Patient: sex F, age 80
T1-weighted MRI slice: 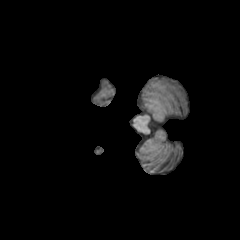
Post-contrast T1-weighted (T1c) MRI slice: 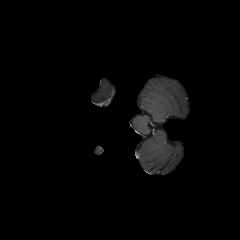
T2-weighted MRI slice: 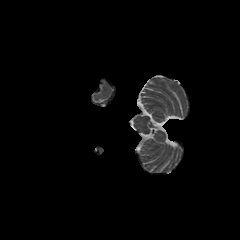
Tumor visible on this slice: no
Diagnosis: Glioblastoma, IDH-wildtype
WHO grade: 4